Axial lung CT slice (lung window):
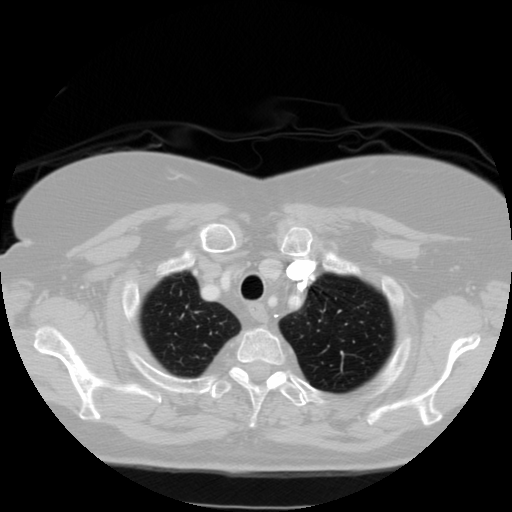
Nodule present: no